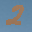
Label: 2